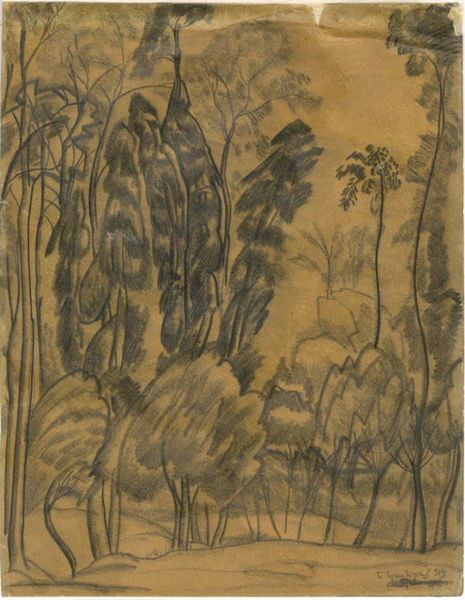
Titel: Landscape with Trees, Landscape with Trees
Künstler: Boris Grigor'ev
Standort: Amherst (Massachusetts, USA)
Institution: Mead Art Museum, Amherst College
Schlagwörter: laub, bäume, landschaft, äste, zeichnung, park, signatur, pappel, stamm, wald, papier, studie, people, white, black, country, gold, gray, green, grey, old, portrait, yellow, brown, plant, kohle, bleistift, entwurf, wood, rock, sky, tree, laubbäume, hills, lake, landscape, nature, nadelbäume, trees, forest, pine, bushes, plants, drawing, paper, weich, shadow, line, sketch, pen, wind, abstract, dirt, leaves, trunk, ink, draft, art, ground, signature, large, study, pencil, draw, lines, shapes, bush, pond, branches, leaf, shading, charcoal, shadows, minimal, blurred, tan, branch, hatching, pines, body, faded, tall, sepia, woods, foliage, high, trunks, signed, jungle, truncks, weird, flowy, schetch, aged, bnadelbäume, charkoal, landscapes, tall plants, high up